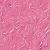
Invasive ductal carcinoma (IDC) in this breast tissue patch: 0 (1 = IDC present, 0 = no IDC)